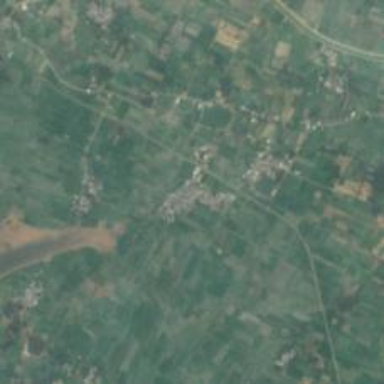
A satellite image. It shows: Village area.